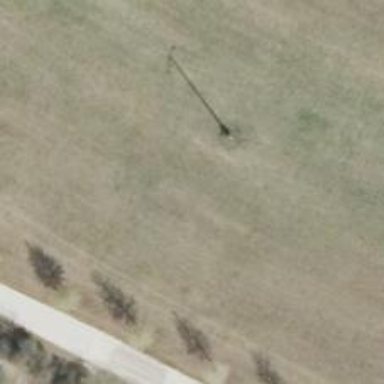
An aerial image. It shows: Power pole.